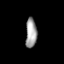
Tissue: prostate
Cell type: T cells
Senescence score: 0.3575
Nuclear area (px): 323
Mean DAPI intensity: 159.793